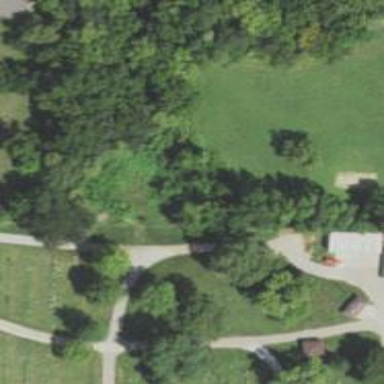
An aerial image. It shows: Driveway leading to service road.